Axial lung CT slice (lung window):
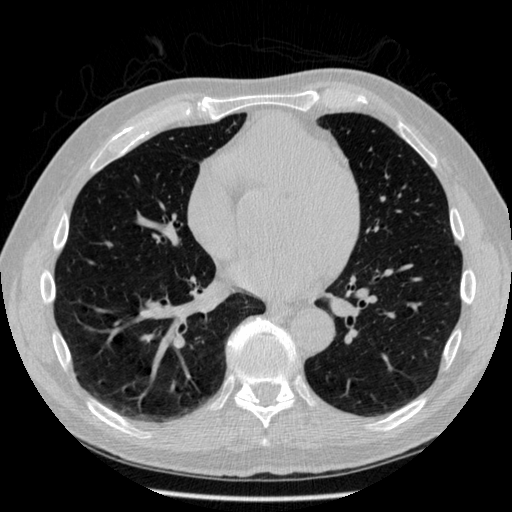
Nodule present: no